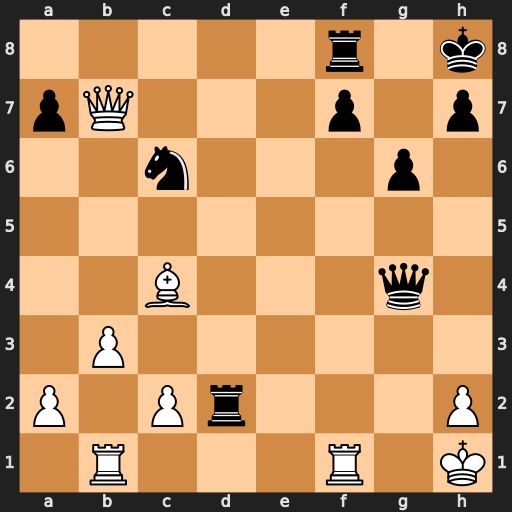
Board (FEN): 5r1k/pQ3p1p/2n3p1/8/2B3q1/1P6/P1Pr3P/1R3R1K
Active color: w
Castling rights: -
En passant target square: -
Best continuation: Qxc6 Qh4 Qf6+ Qxf6 Rxf6